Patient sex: F
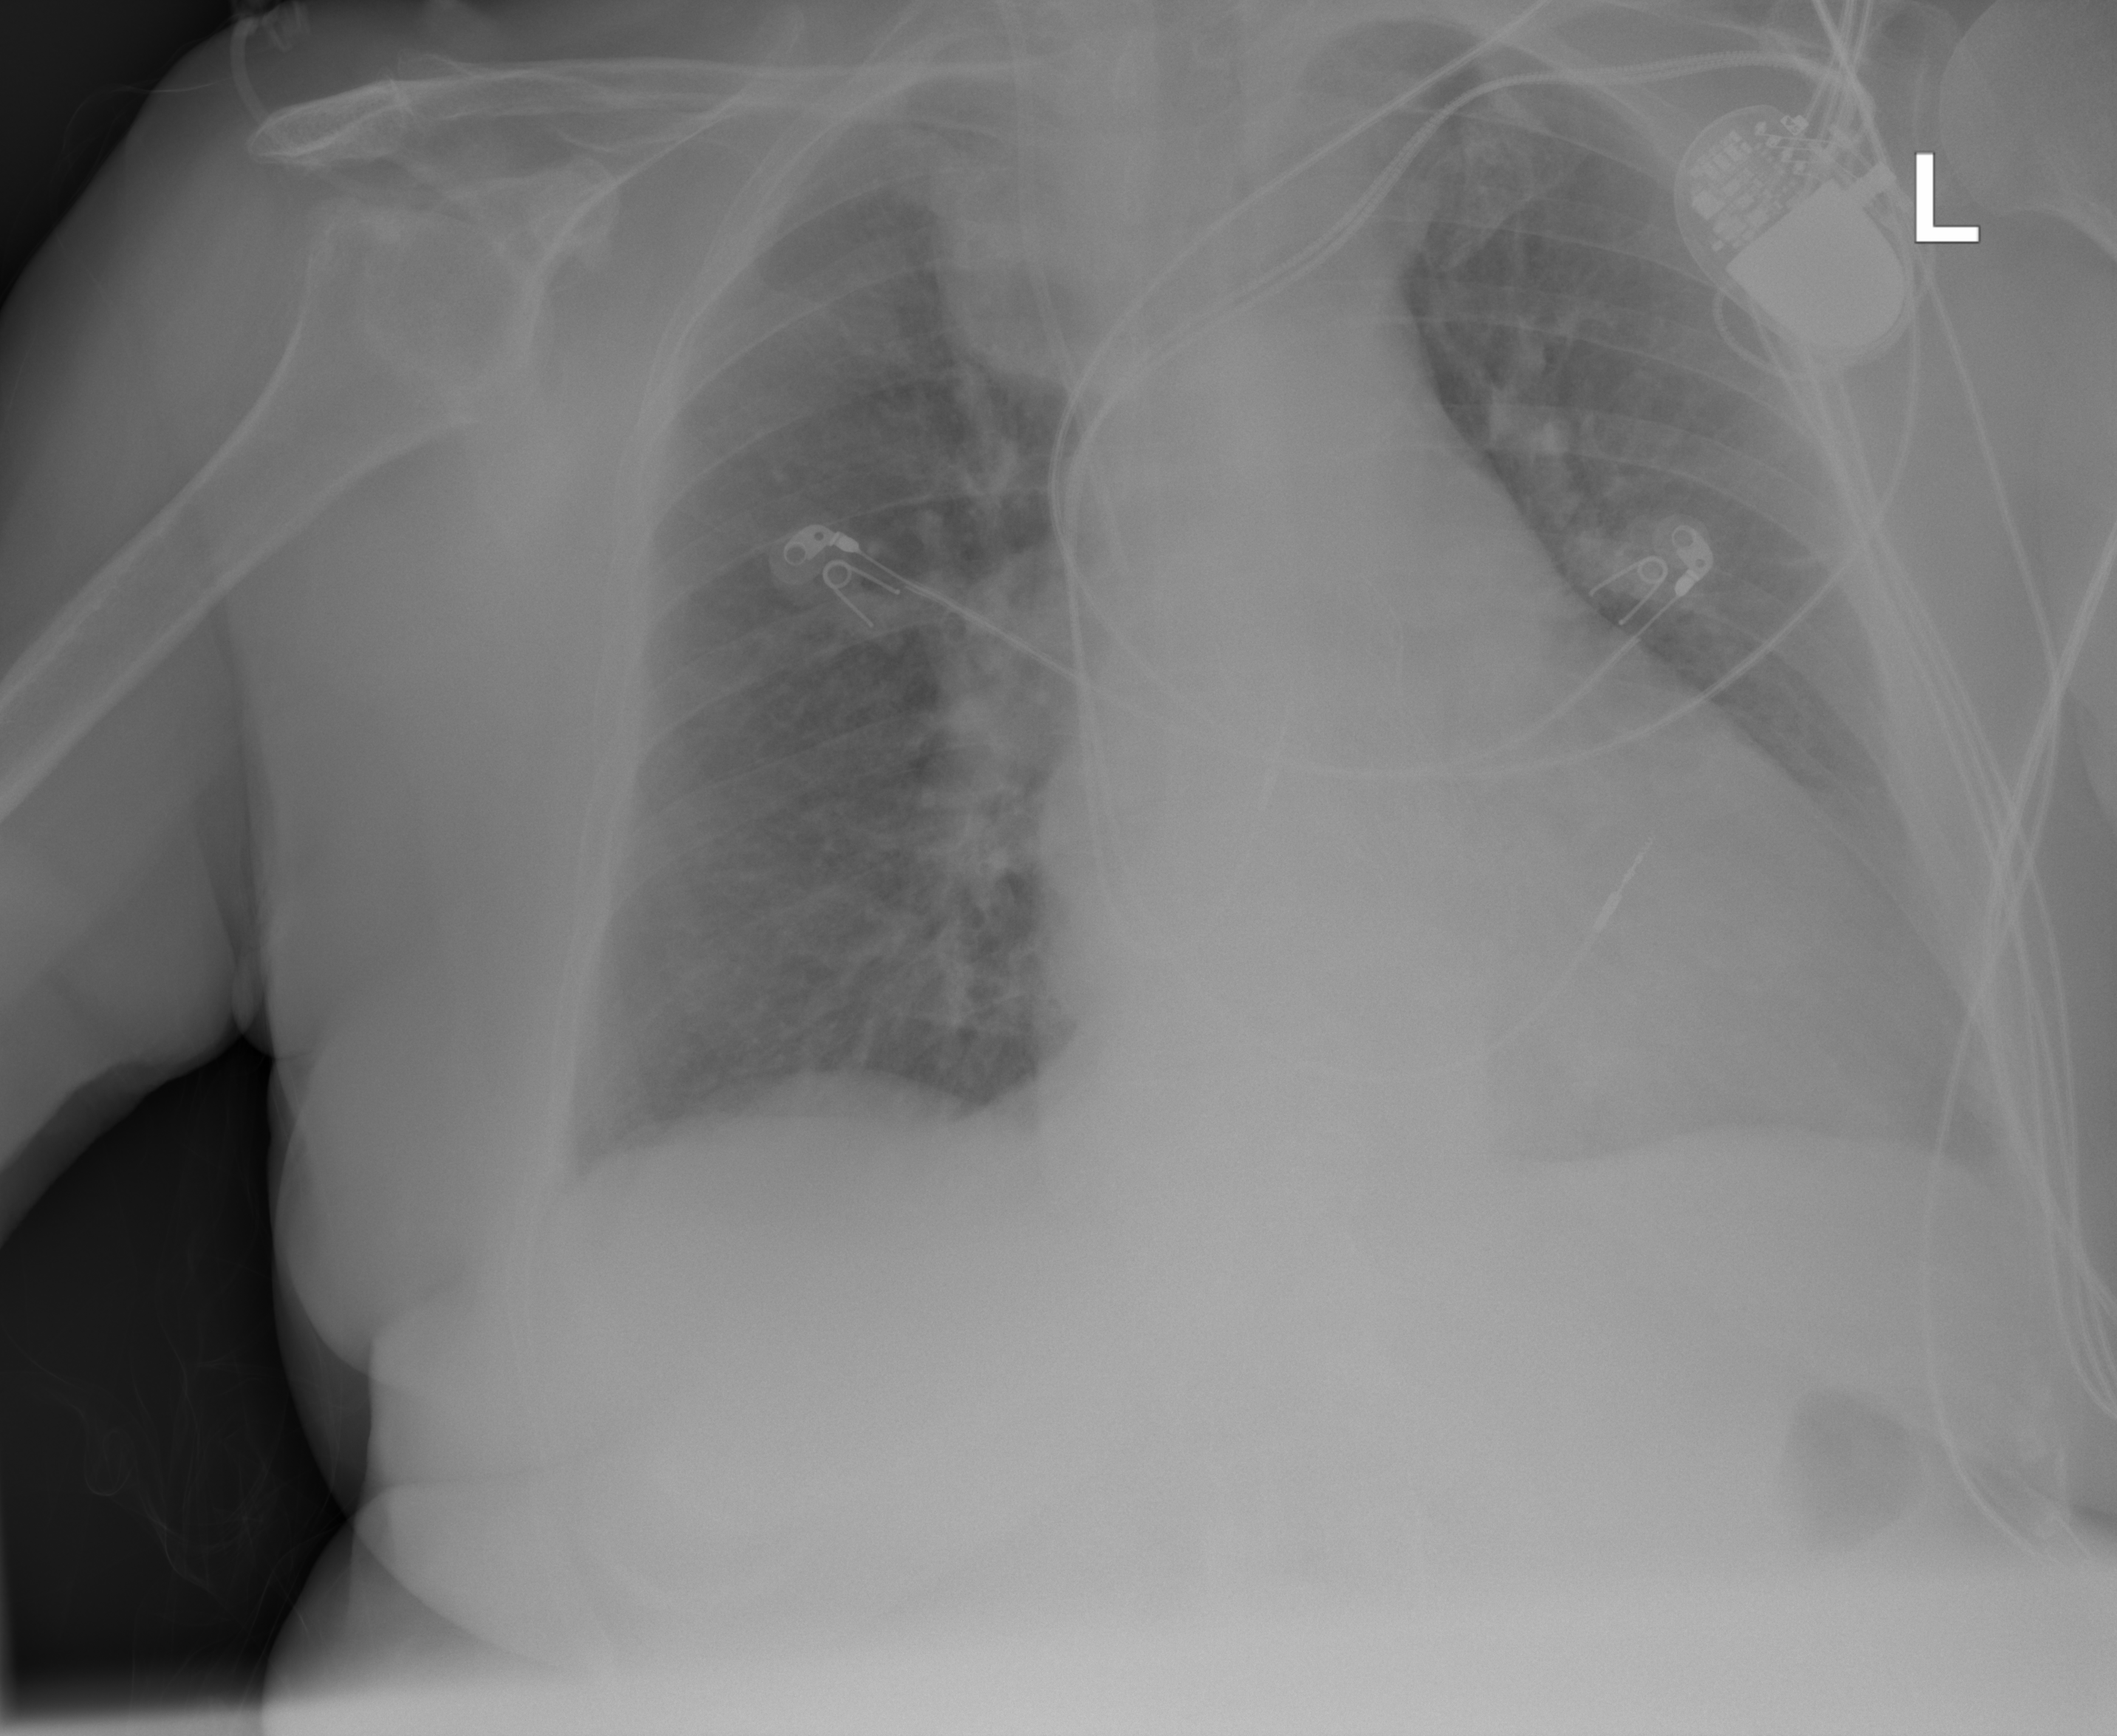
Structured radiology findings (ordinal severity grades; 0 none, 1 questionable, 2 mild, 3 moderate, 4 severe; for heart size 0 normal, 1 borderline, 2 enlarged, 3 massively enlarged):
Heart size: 2
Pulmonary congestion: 0
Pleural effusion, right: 0
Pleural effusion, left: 0
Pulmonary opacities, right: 2
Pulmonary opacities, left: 2
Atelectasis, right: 0
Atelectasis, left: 0